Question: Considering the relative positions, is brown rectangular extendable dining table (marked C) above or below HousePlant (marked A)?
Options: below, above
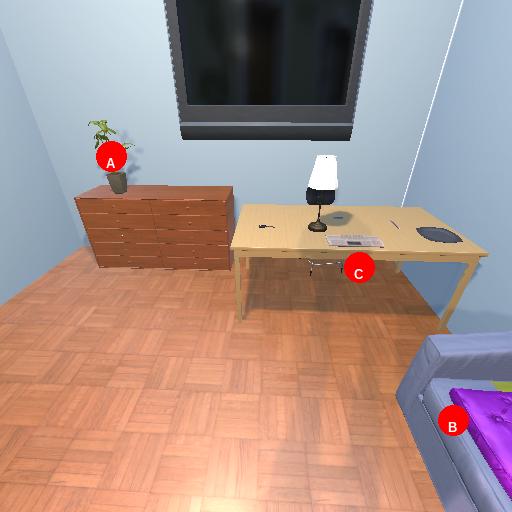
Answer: below